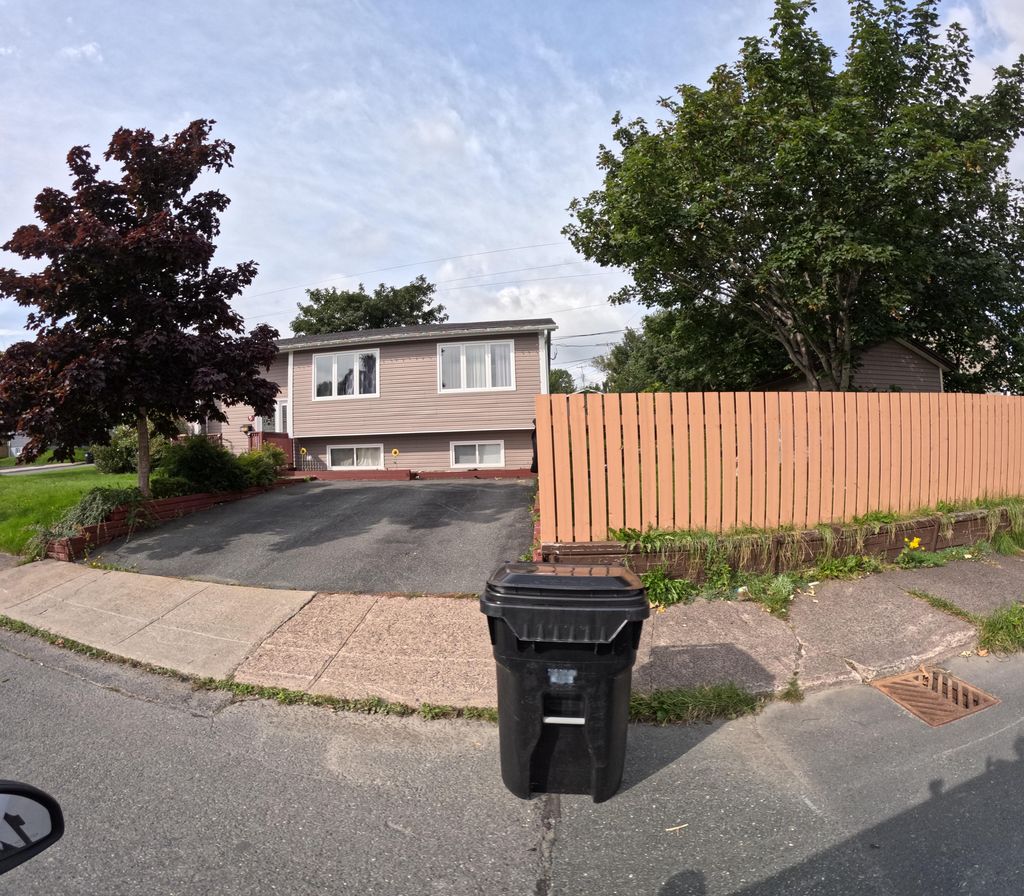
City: st_johns